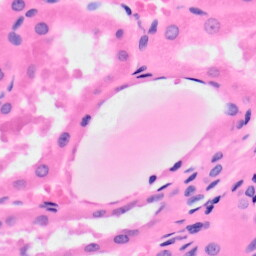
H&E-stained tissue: Kidney